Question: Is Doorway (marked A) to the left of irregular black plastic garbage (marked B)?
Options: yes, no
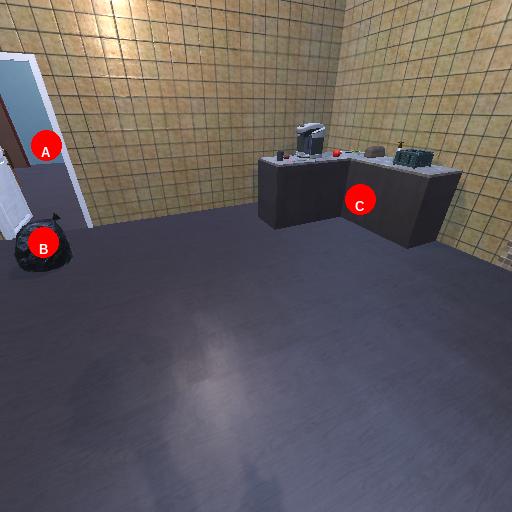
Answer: yes